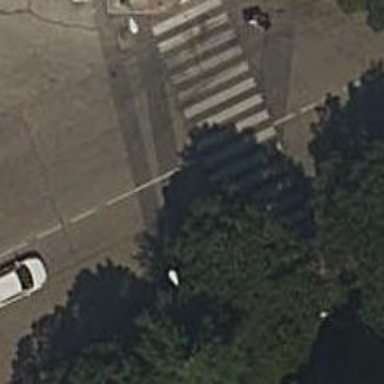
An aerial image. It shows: Zebra crossing on footway.